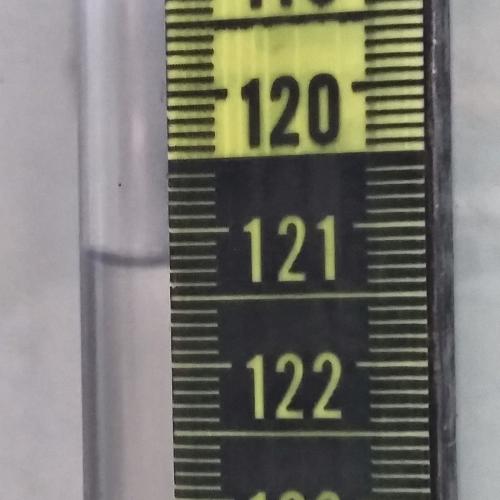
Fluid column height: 121.2 cm